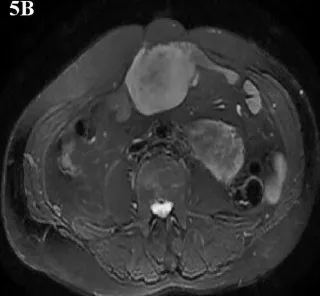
(A, B) Abdominal image before the fifth operation.
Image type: radiology (mri)